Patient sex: M
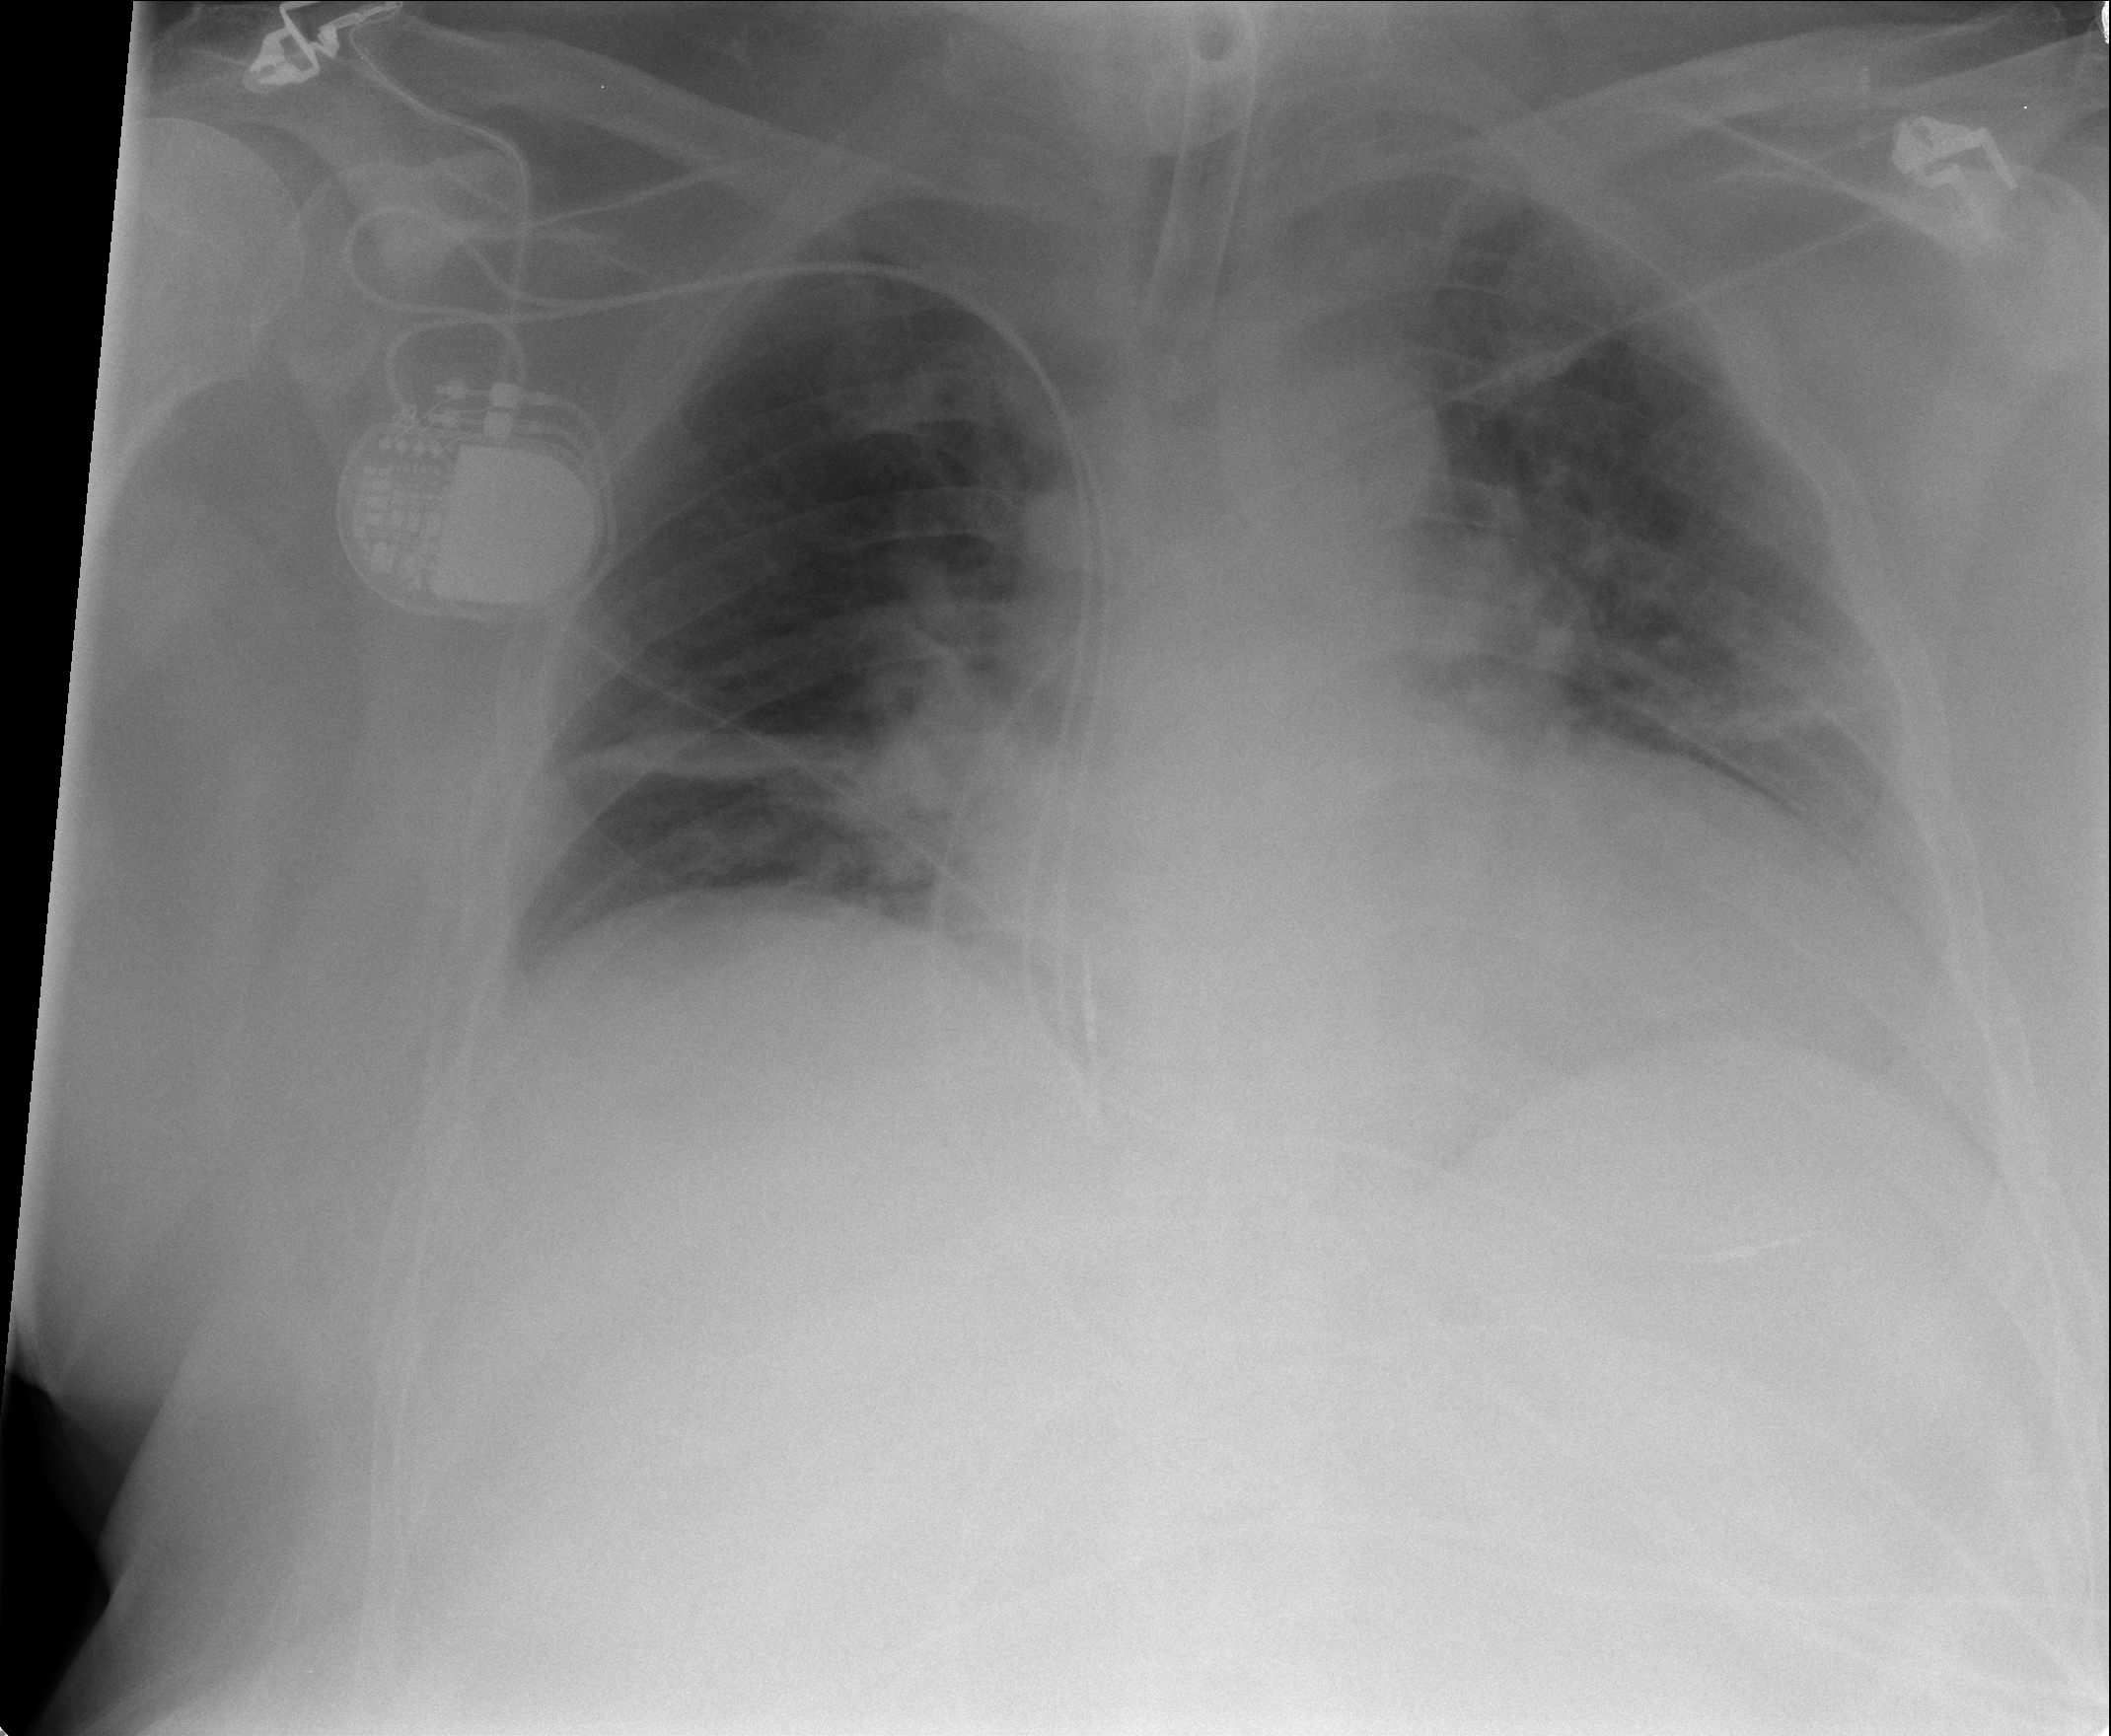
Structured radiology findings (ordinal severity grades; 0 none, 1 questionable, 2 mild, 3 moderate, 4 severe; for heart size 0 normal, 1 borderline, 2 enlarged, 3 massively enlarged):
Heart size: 2
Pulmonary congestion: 2
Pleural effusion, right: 0
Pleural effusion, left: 2
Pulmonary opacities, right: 0
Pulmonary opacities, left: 2
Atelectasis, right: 2
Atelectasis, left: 2